Question: I have the following layout:
> - - 'mousedown''mouseup''drag'- 'drag'
When dragging the red rectangles, I don't want to drag the main container too.
Also, when zooming, they should'n be affected.
I think that the issue is related to:
'''
// Add rectangle for pan handlers
containerParent.append("rect")
.attr("width", SVGWidth)
.attr("height", SVGHeight)
.style("fill", "none")
.style("pointer-events", "all");
'''
<URL>
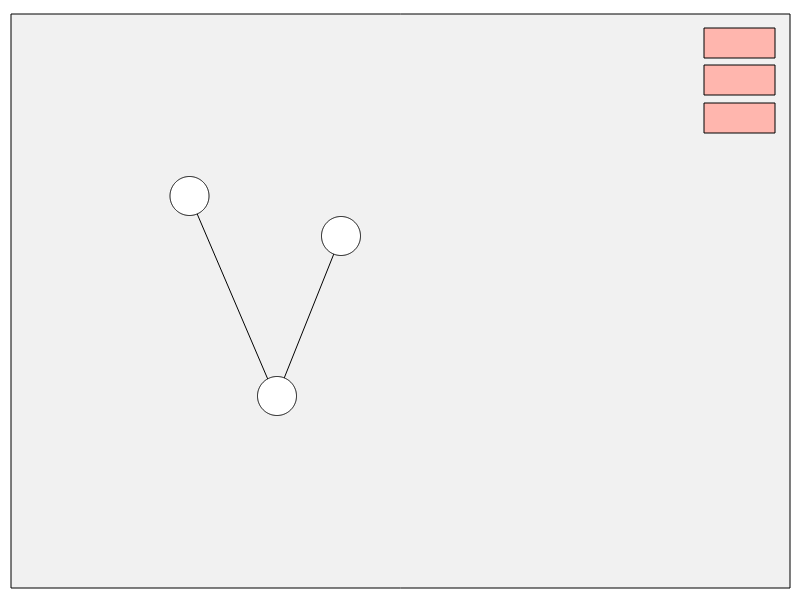
Answer: By moving the code snippet from your post appending 'g' element containing starter elements, the issue is fixed:
'''
...
// Add rectangle for pan handlers
containerParent.append("rect")
.attr("width", SVGWidth)
.attr("height", SVGHeight)
.style("fill", "none")
.style("pointer-events", "all");
// Add starter elements and their container
var starterElmsParent = containerParent.append("g");
...
'''
### Fiddle: http://jsfiddle.net/praveenscience/88gL4aks/